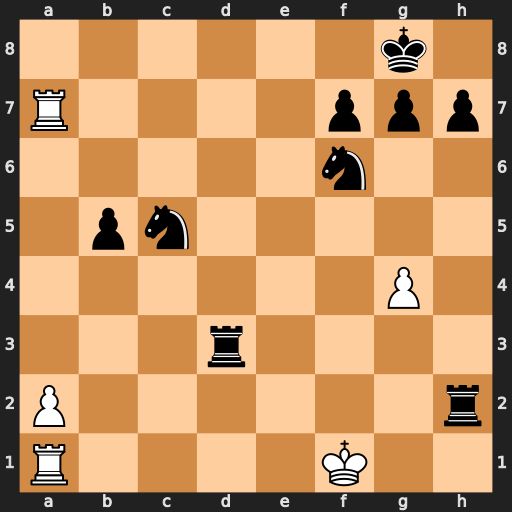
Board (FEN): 6k1/R4ppp/5n2/1pn5/6P1/3r4/P6r/R4K2
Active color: w
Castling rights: -
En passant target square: -
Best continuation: Ra8+ Rd8 Rxd8+ Ne8 Rxe8#